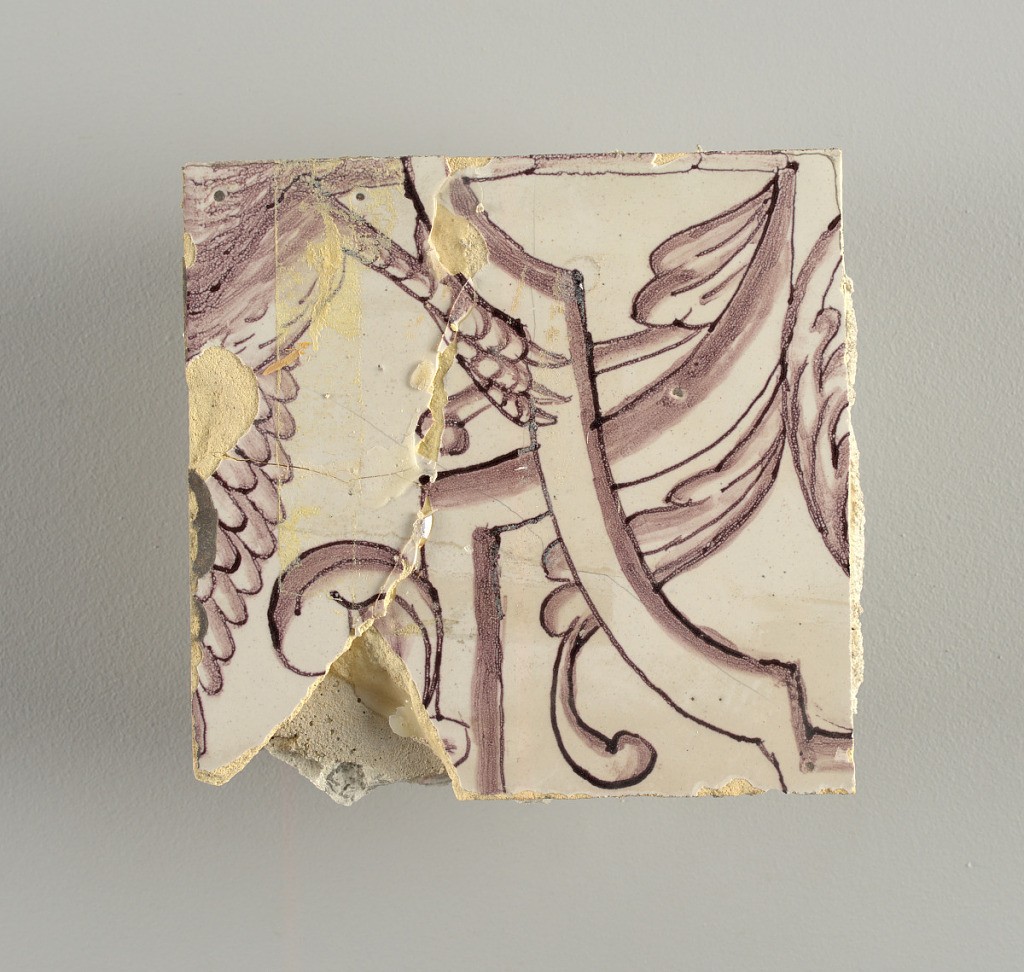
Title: Tile wall facing
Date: ca. 1725
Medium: Tin-glazed earthenware, underglaze
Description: Horizontal rectangle.  Thirty tiles wide and twenty-three tiles high with opening for fireplace eleven tiles wide and ten high.  Foliage arabesques disposed about three vertical axes from which are emphazised by urns at center and right, and at left by the figure of a standing woman carrying an infant on her arm and accompanied by two children.